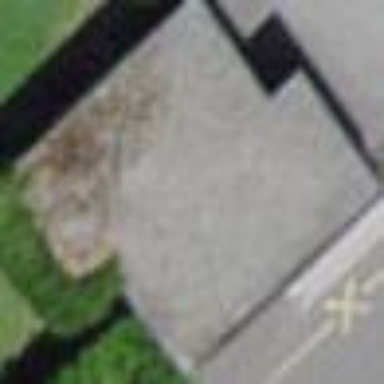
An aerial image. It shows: Flat-roofed building.